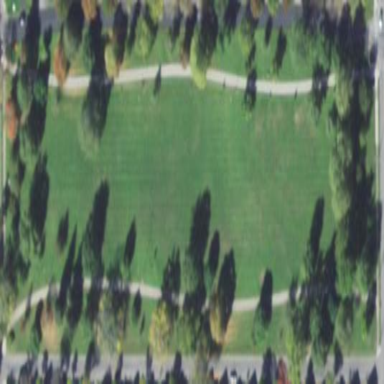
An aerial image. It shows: Lovely park for leisure and relaxation.